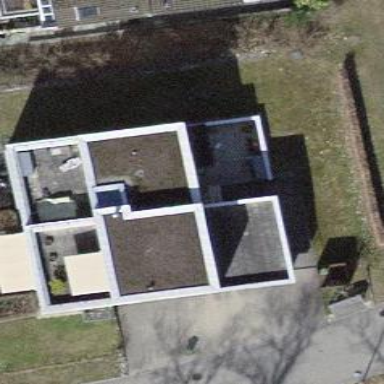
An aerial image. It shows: Residential building.